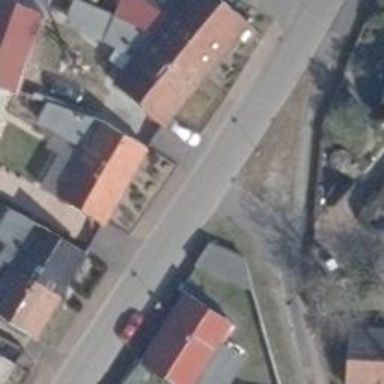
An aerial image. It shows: Residential road with asphalt surface. Sidewalk is present on the left side.